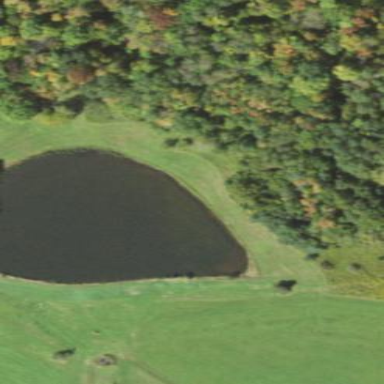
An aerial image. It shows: Pond with natural water.